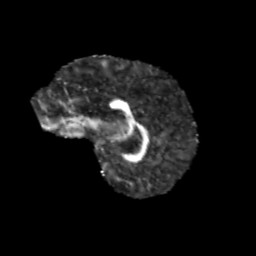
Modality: FA
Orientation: sagittal
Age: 9
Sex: female
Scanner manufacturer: siemens
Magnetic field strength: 3 T
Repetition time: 3.8 s
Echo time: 0.07 s